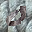
Label: 0